Aerial crown-view tile of a tropical tree (Barro Colorado Island, Panama), acquired 20250414:
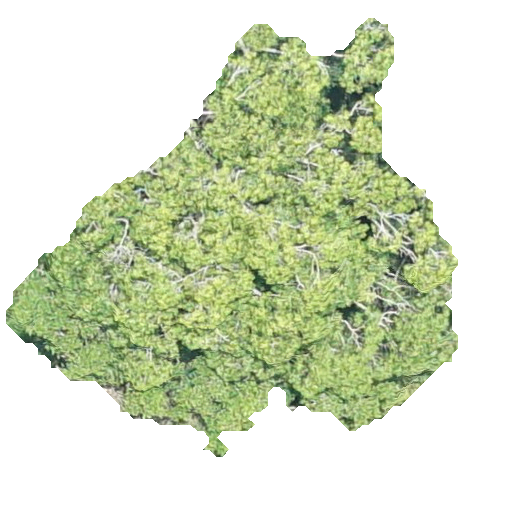
Species: Ocotea leptobotra
GBIF accepted scientific name: Ocotea leptobotra
Crown area: 172.144 m²